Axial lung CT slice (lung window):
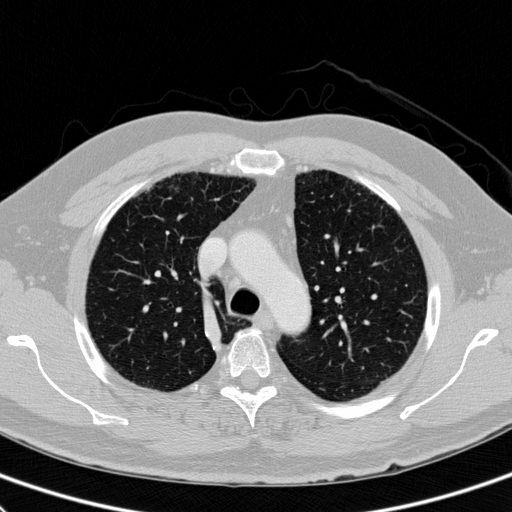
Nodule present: no